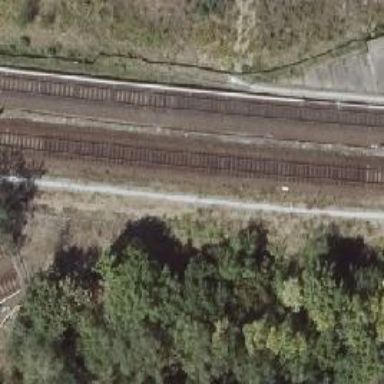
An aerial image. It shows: Tunnel with electrified bottom rail for trains.